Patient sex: M
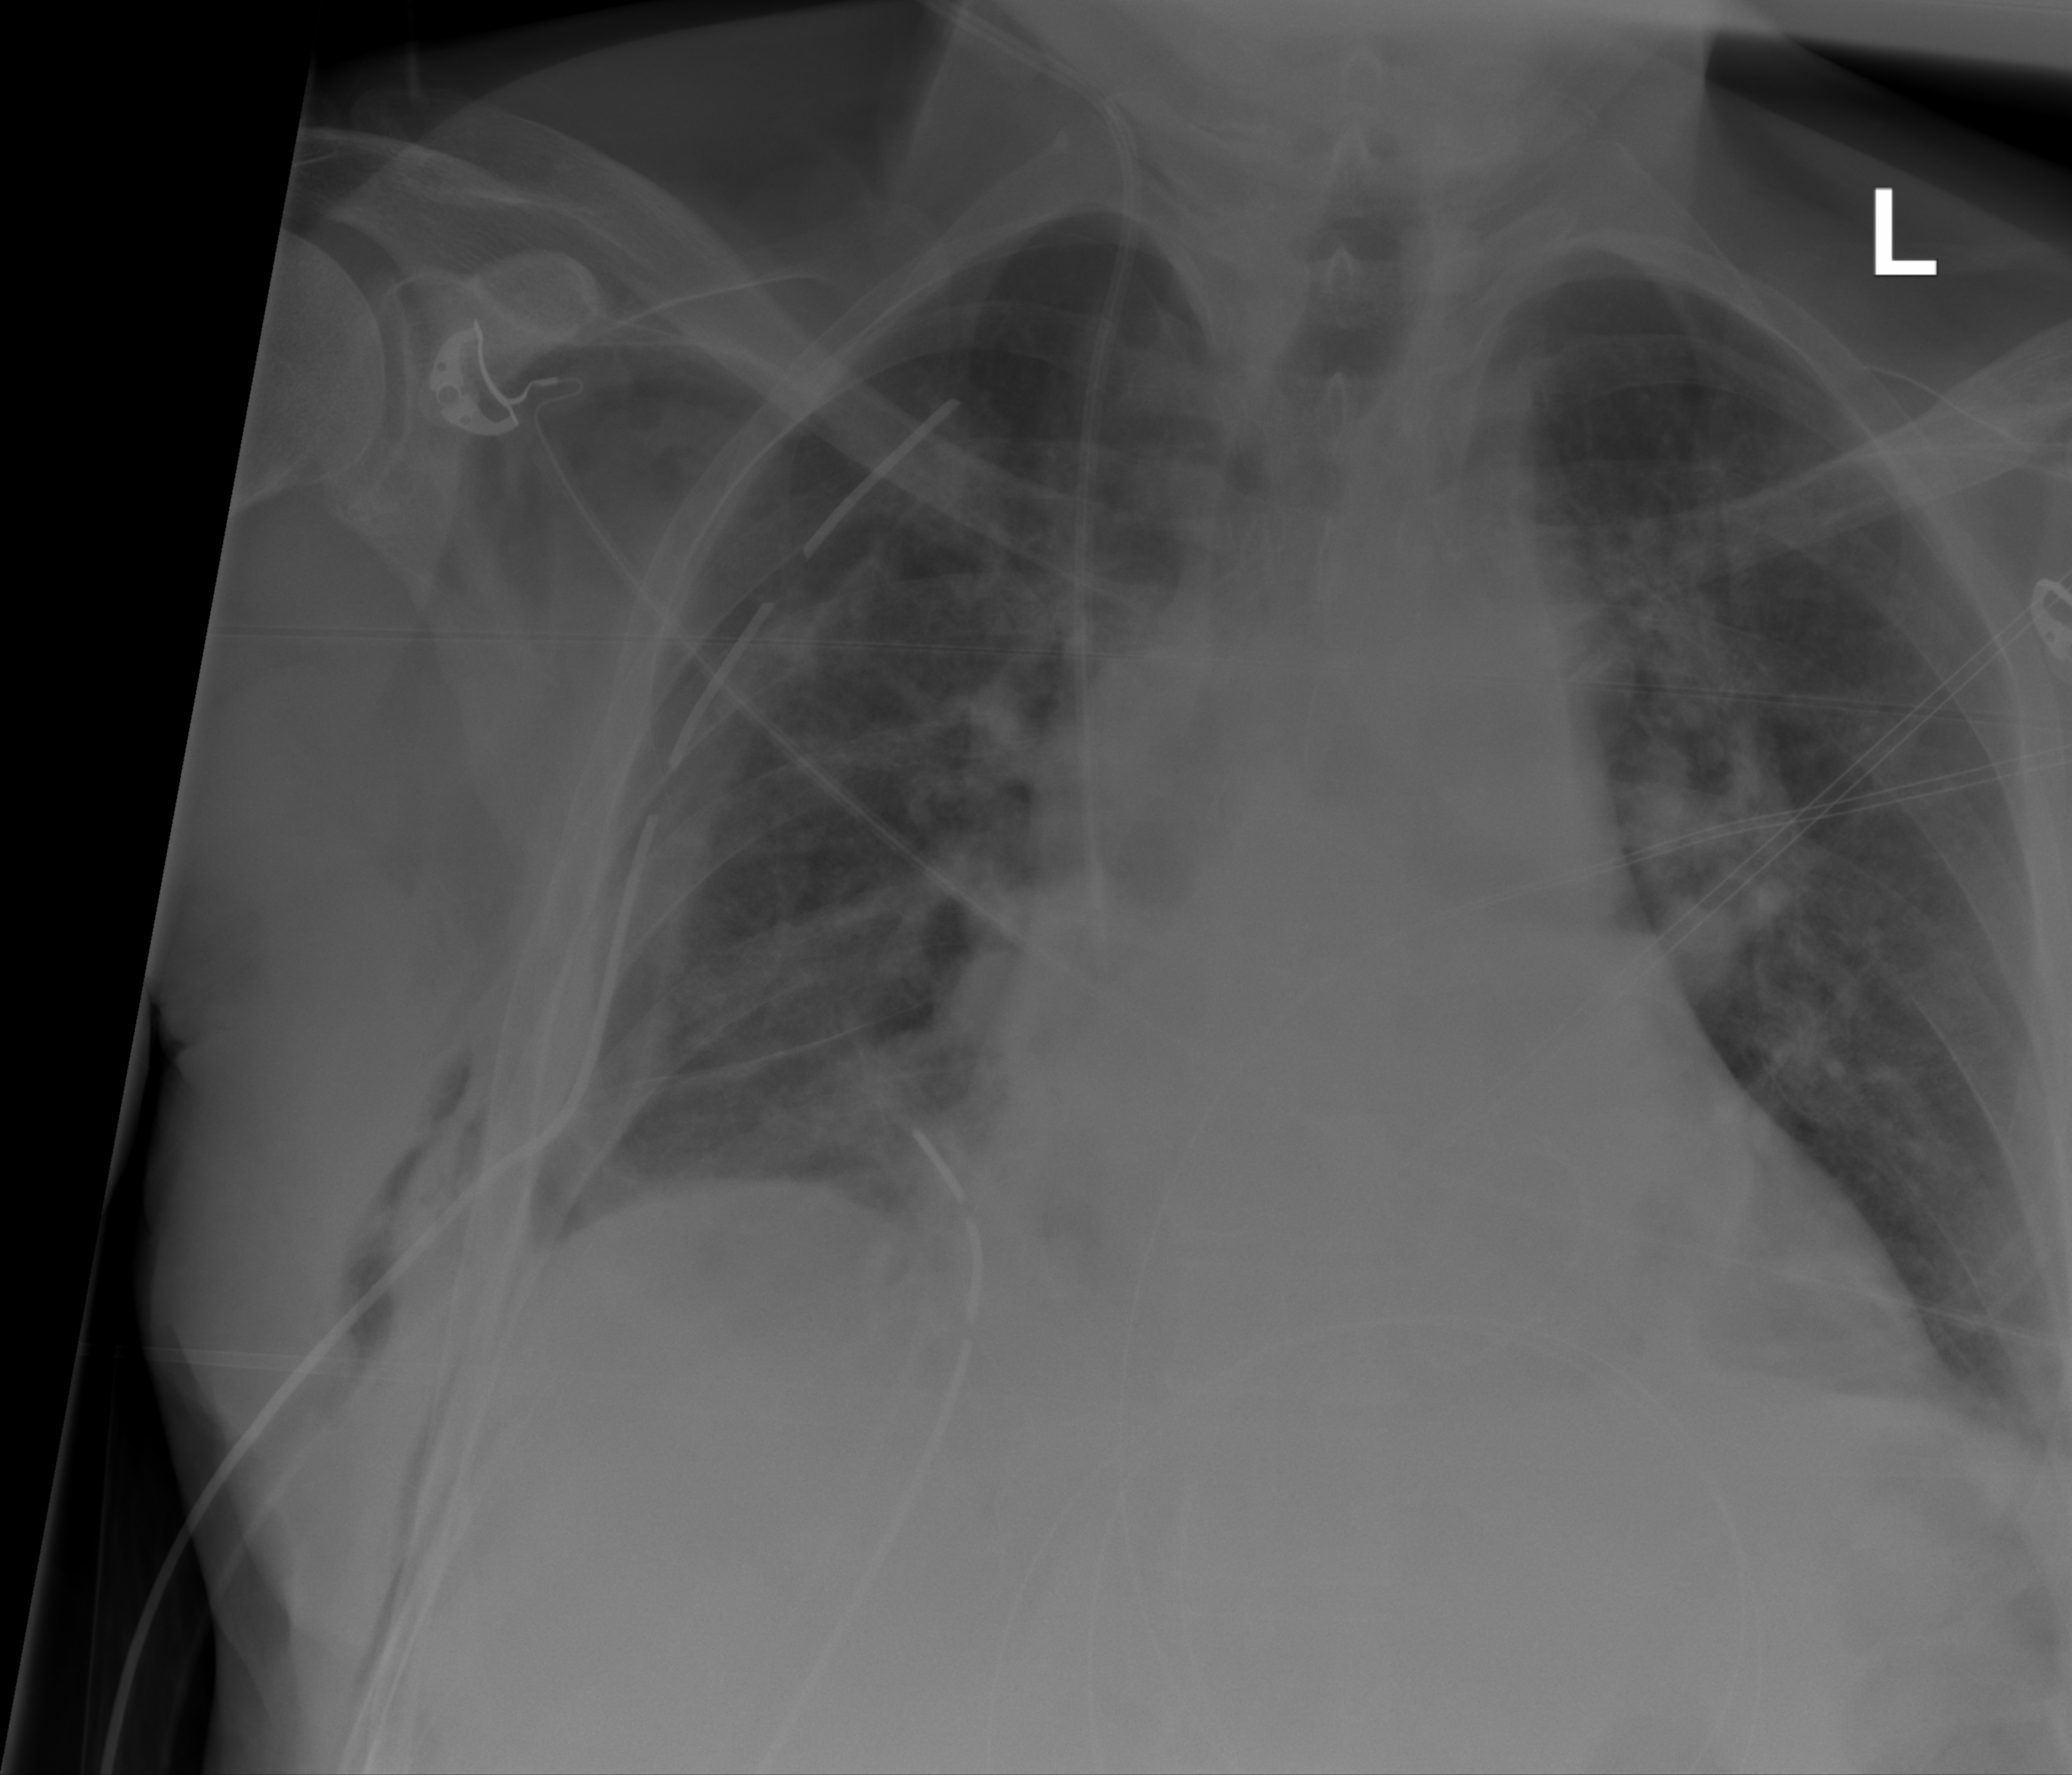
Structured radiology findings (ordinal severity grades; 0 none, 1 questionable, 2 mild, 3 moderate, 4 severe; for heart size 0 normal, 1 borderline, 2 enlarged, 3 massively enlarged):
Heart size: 2
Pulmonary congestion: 2
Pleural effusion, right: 1
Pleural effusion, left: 0
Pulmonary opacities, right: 0
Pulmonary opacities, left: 0
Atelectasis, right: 2
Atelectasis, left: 2